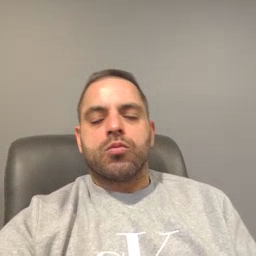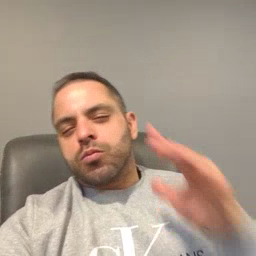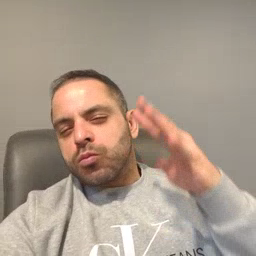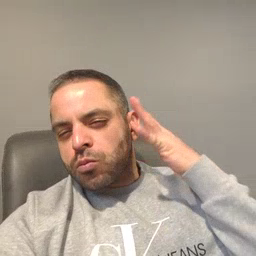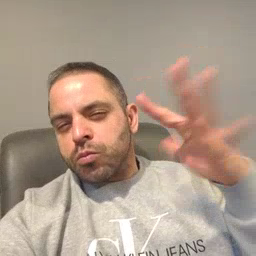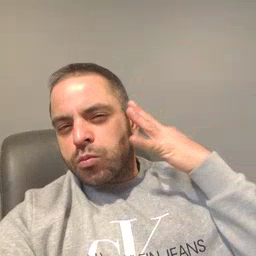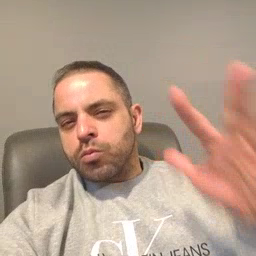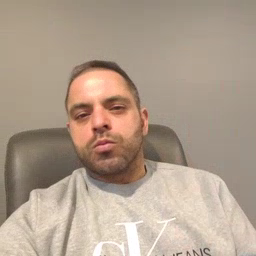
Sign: noisy